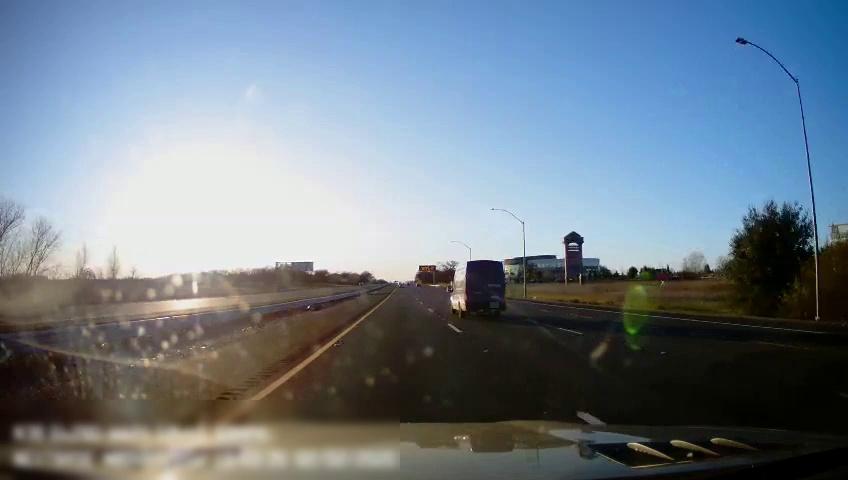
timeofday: Day
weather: Sunny
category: Drivable Space
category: Drivable Space
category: Vehicles | Truck
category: Lanes | Current Lane
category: Lanes | Current Lane
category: Lanes | Alternate Lane
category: Lanes | Alternate Lane
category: Lanes | Alternate Lane